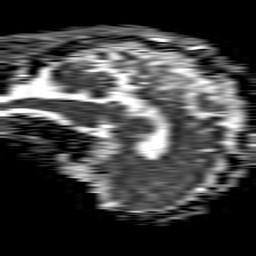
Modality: ADC
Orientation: sagittal
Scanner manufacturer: philips
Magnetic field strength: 1.5 T
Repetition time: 4.6 s
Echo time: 0.08517 s